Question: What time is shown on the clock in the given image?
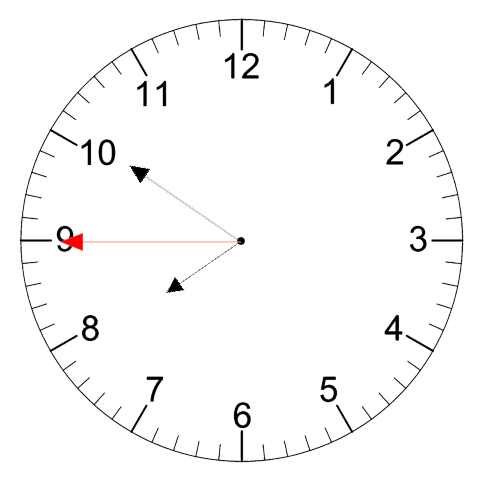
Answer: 07:50:45